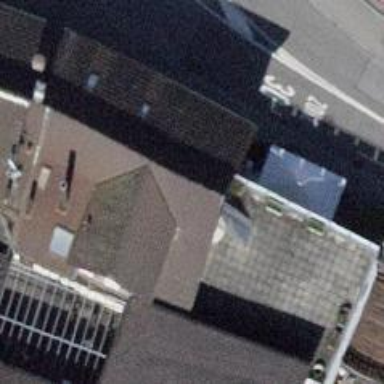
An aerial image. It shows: Restaurant.